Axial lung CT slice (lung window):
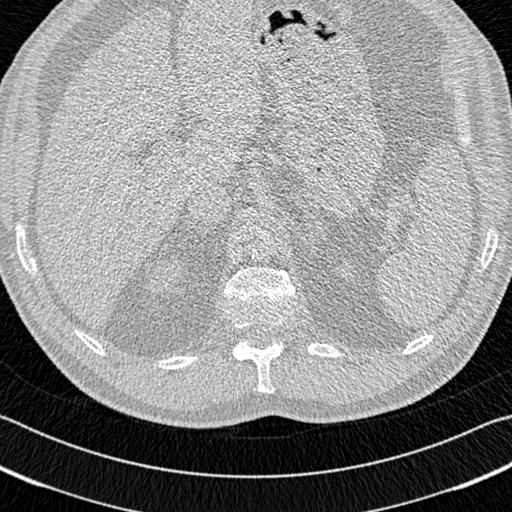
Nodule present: no